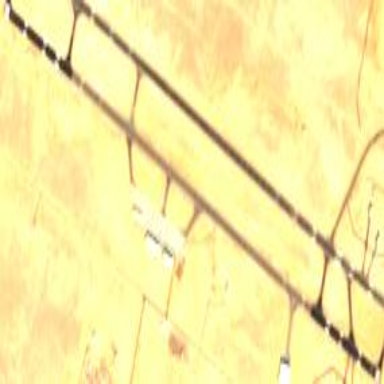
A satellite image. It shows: Runway in airport area.